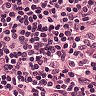
Metastatic tissue present: no